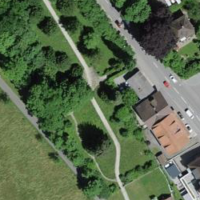
EUNIS habitat code: 55
Species observed at this site:
Plantago media